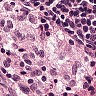
Metastatic tissue present: no